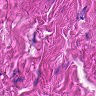
Metastatic tissue present: no